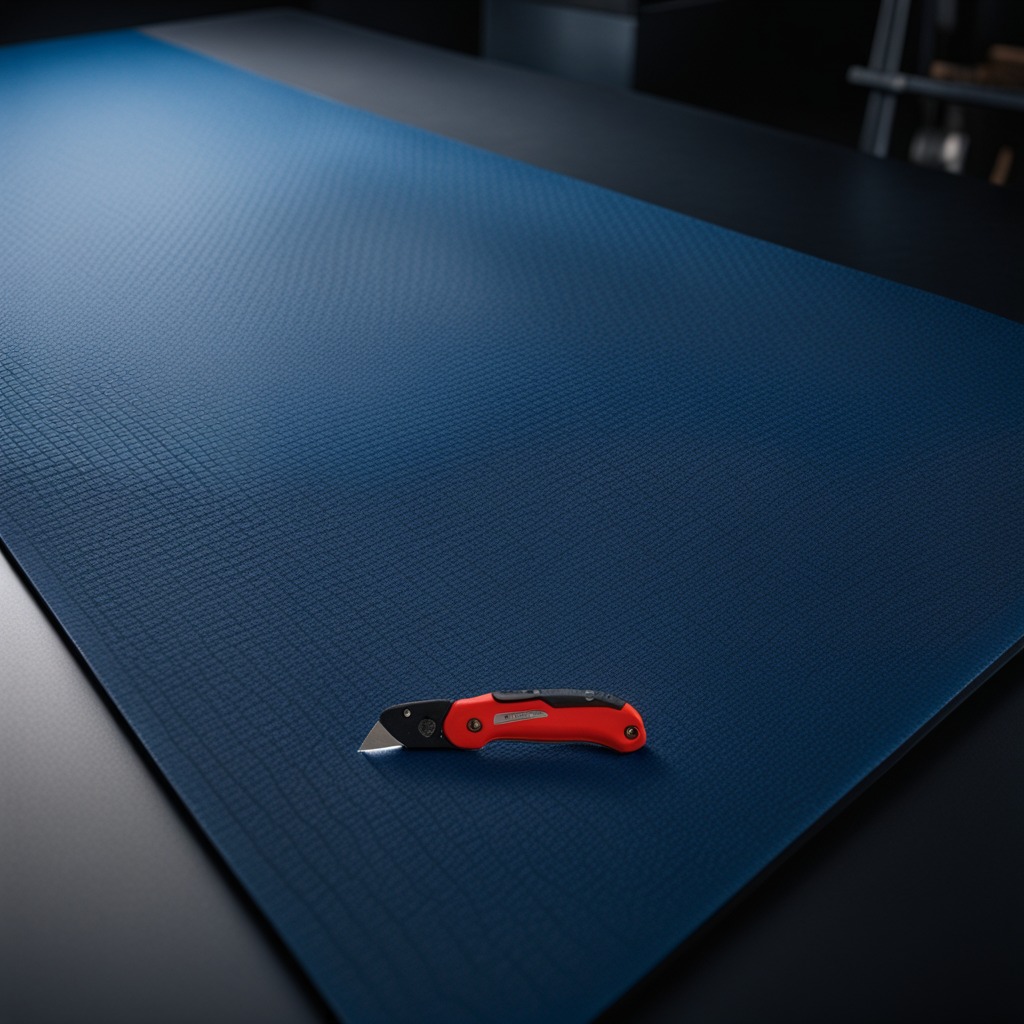
A utility knife lies on the clean granite tabletop inside a workshop at night dim ambient light soft shadows worn but beneath the mat